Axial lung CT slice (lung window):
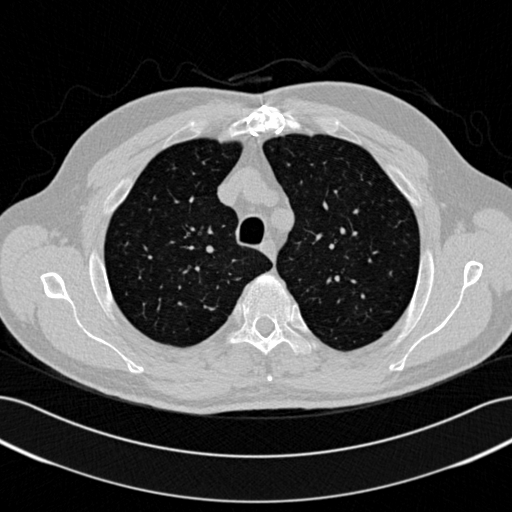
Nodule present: no